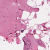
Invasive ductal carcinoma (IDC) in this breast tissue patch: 0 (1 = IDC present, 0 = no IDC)